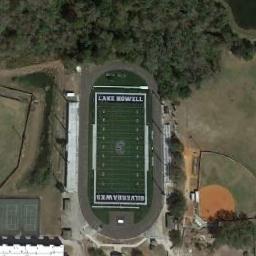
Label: ground_track_field